Interaction volume radius: 5 \u00c5
Interaction volume height: 10 \u00c5
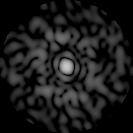
Disorder parameter: 0.7956